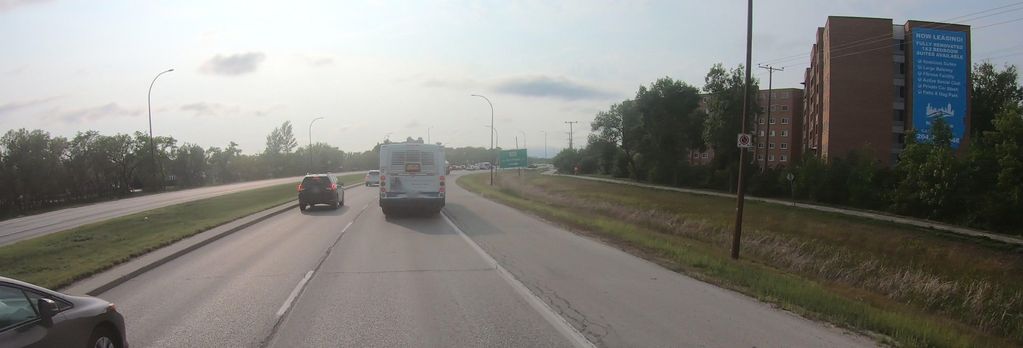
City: winnipeg